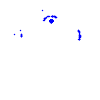
Particle: pion